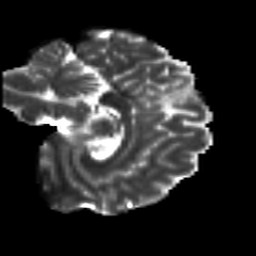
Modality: T2w
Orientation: sagittal
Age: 27
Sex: female
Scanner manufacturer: siemens
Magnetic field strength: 3 T
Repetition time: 8.8 s
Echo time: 0.085 s